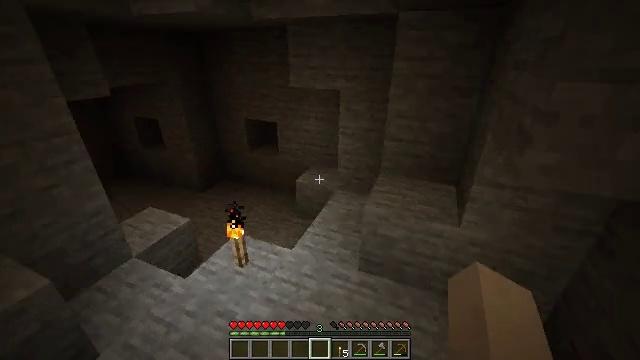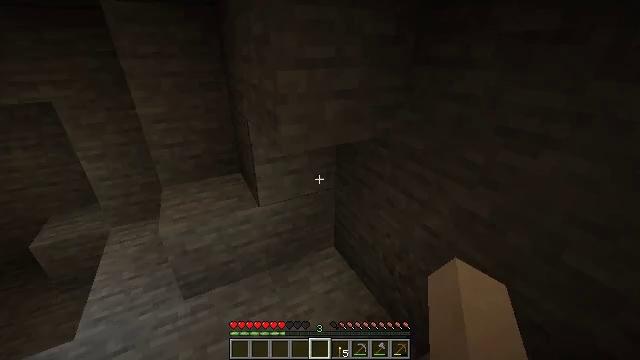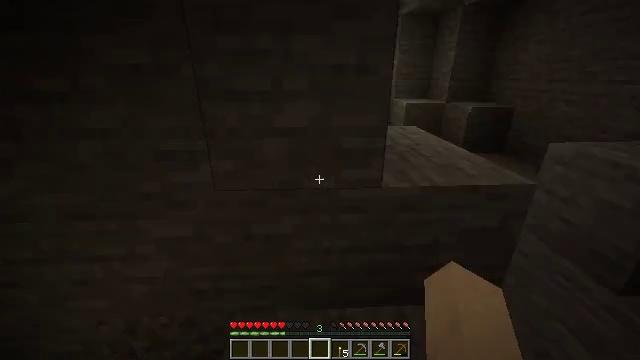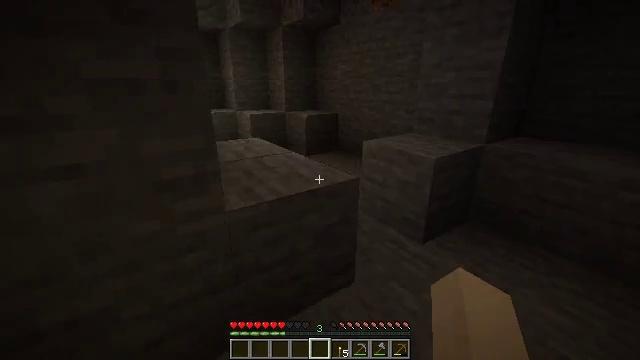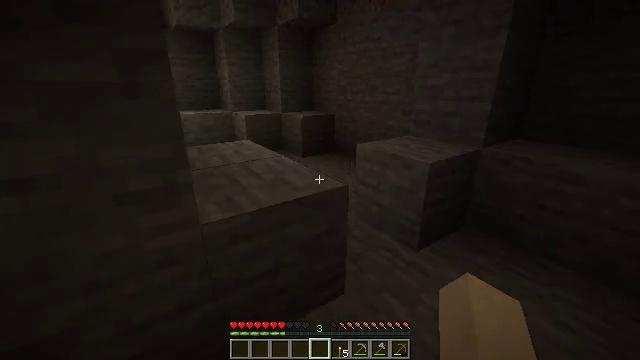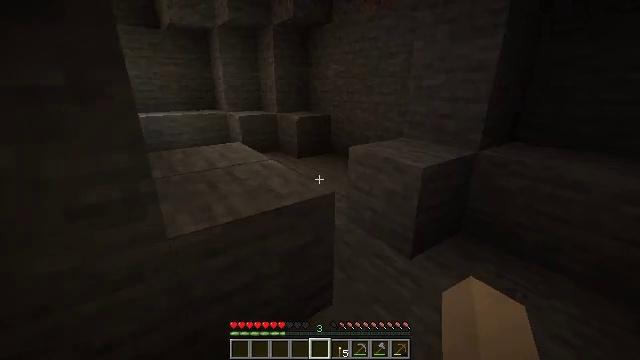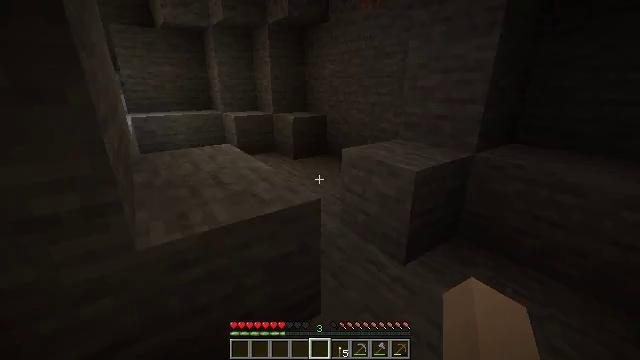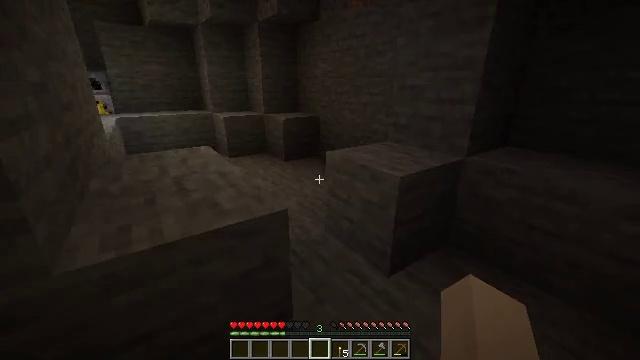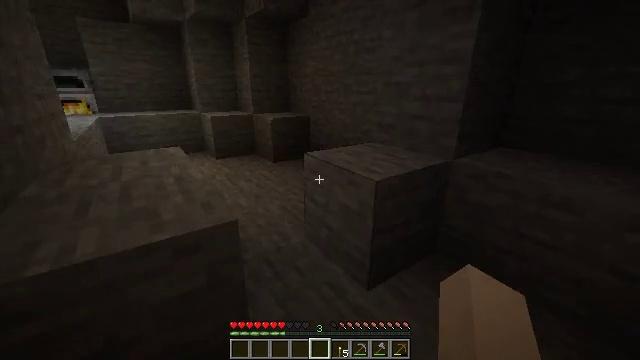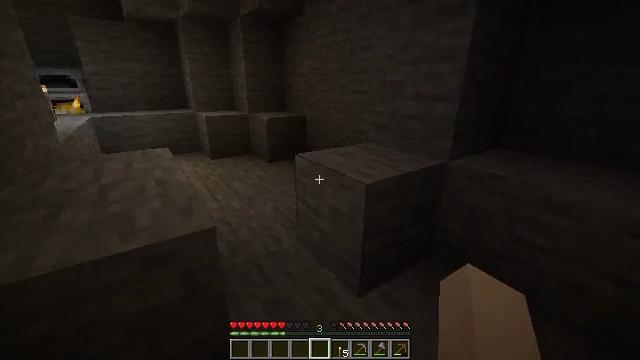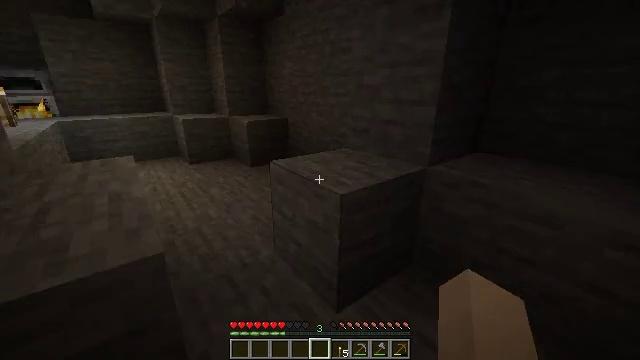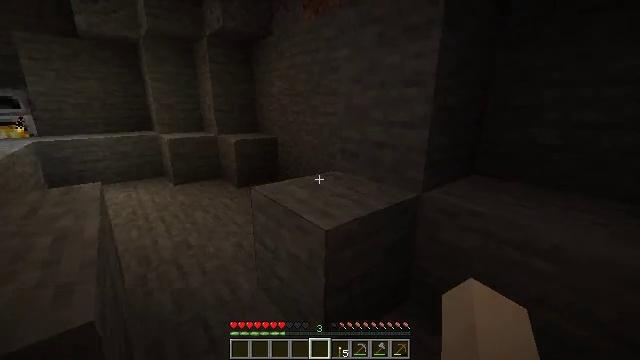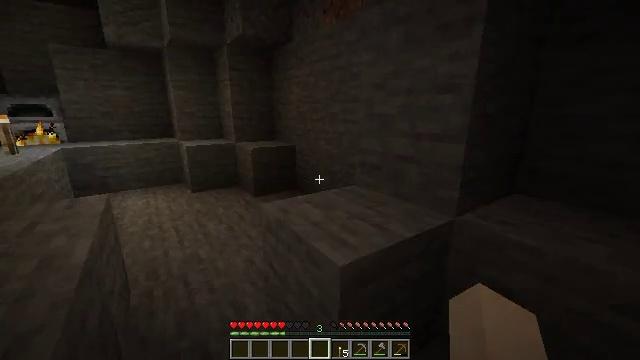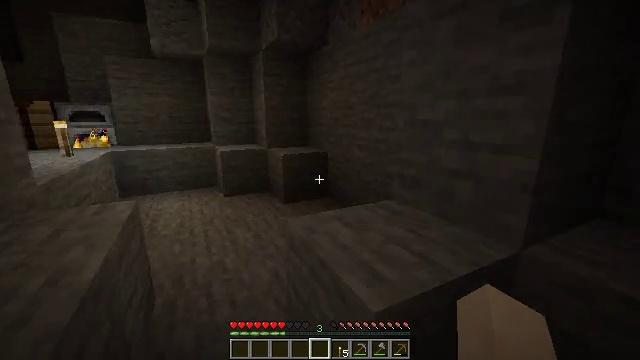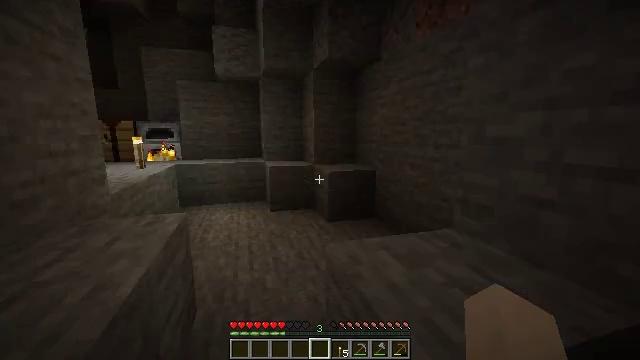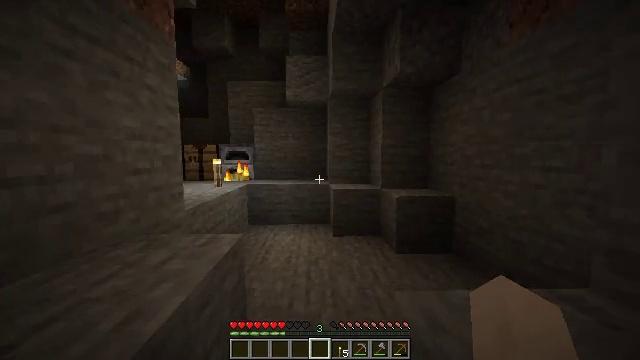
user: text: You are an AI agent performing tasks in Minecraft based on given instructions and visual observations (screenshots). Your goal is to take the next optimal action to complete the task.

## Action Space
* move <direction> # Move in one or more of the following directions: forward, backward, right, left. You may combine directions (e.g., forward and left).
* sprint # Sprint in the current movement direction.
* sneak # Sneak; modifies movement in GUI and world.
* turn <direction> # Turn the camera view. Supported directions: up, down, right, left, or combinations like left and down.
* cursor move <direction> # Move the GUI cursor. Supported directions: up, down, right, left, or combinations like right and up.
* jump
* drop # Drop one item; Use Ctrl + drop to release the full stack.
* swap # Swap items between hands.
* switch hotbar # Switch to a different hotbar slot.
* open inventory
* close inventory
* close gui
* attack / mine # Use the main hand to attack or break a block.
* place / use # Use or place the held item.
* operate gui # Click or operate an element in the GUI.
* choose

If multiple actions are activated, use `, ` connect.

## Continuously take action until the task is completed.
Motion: motion action
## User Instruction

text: craft item air
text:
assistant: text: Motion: turn right
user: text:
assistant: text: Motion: move forward and move right, turn right and up
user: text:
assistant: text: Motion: move forward and move right, turn right and up
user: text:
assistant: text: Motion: move forward and move right
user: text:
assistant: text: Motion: move forward and move right
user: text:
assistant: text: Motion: move forward and move right
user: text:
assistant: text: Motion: move forward and move right
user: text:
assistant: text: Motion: move forward and move right
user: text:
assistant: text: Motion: move forward and move right
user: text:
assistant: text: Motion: move forward, turn right
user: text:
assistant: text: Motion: move forward, turn right and up
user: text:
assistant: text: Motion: move forward, turn left and up
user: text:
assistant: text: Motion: move forward, turn left and up
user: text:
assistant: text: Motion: move forward, turn left and up
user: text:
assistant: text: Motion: move forward, turn left and up
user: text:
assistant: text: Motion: move forward, turn left
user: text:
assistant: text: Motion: move forward
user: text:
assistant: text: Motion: move forward
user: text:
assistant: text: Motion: move forward
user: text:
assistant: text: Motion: move forward
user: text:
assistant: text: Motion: move forward
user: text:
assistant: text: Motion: move forward
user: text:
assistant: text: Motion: move forward
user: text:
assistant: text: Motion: move forward
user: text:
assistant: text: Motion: move forward, turn left and down
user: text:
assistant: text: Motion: move forward, turn left and down
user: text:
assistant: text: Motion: move forward, turn left
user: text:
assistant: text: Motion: move forward, turn left and up
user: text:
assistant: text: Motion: move forward, turn left
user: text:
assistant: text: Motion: move forward